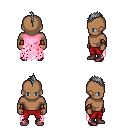
a pixel art fantasy rpg character, male body template, human, dark skin, pink tattered cape, red pants, gray mohawk hairstyle, cloth bracers, maroon shoes, four views (front, back, left, right), 2x2 character sprite sheet, small pixel art, hard edges, no anti-aliasing